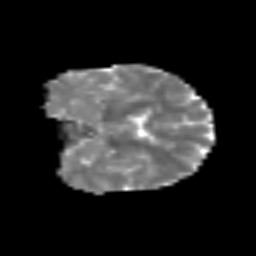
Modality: MD
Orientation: coronal
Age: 62
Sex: female
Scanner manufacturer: siemens
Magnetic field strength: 3 T
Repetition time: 3.2 s
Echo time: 0.081 s